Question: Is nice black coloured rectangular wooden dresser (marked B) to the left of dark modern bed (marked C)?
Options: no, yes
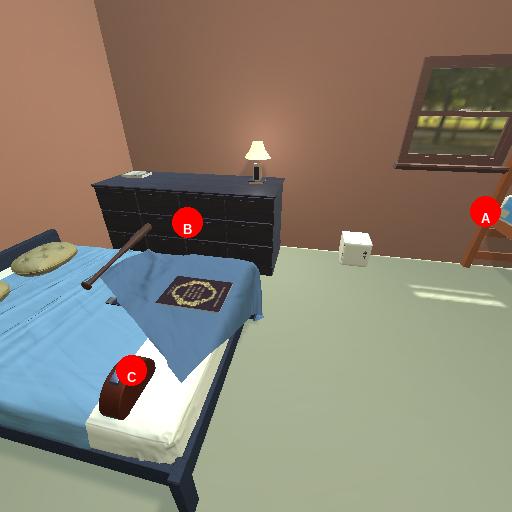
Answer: no